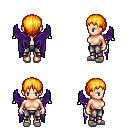
a pixel art fantasy rpg character, female body template, human, light skin, purple wings, metal pants, light blonde plain hairstyle, white slippers, four views (front, back, left, right), 2x2 character sprite sheet, small pixel art, hard edges, no anti-aliasing